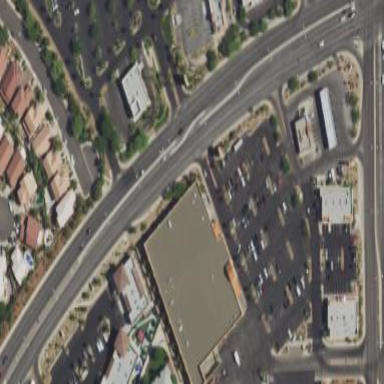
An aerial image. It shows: Supermarket building.